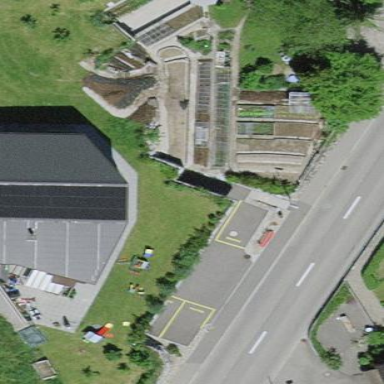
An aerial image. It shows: Garden that is leisure land.